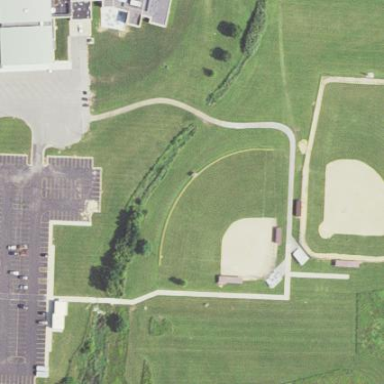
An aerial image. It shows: Softball pitch for leisure and sport activities.